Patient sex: M
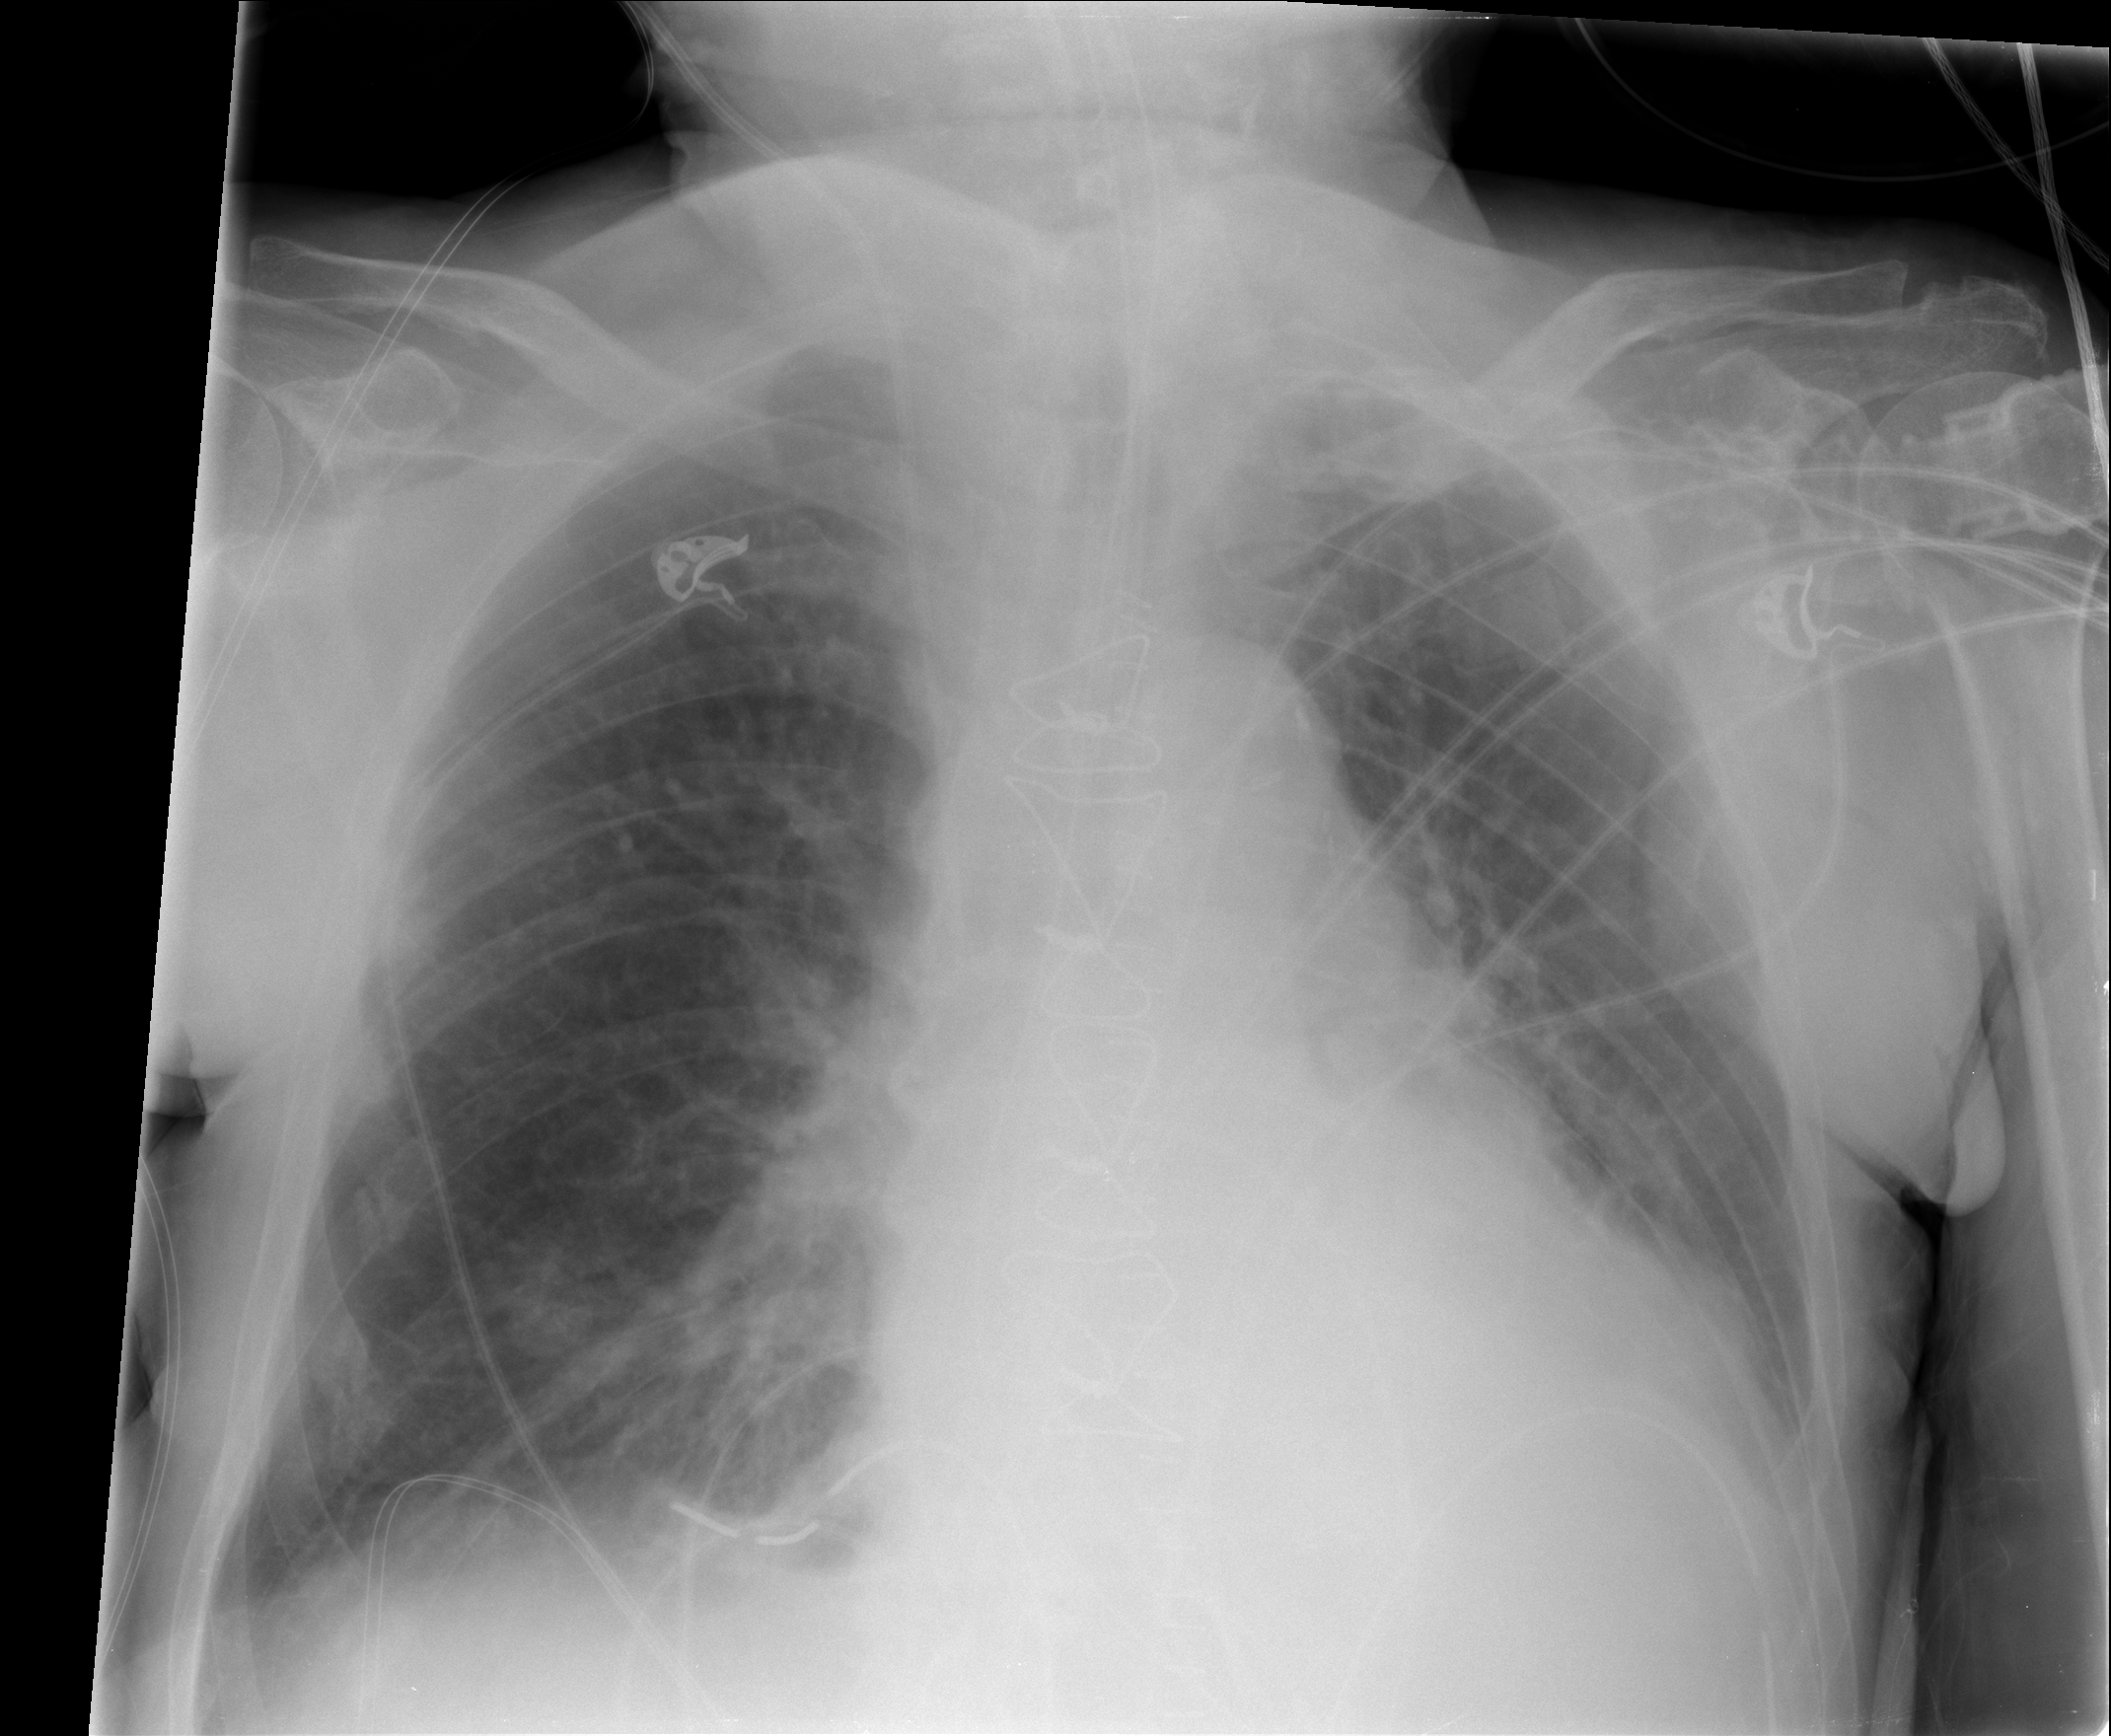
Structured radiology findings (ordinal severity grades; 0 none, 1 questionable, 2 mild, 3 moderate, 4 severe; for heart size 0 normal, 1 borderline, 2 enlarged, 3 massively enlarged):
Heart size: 2
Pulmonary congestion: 0
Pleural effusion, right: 2
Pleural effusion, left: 2
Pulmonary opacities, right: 0
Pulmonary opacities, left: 0
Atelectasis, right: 2
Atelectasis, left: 2